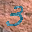
Label: 3